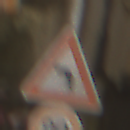
Verkehrszeichen: KurveLinks
Zusatzzeichen unten: Geschwindigkeit80
Umgebung: Outdoor, Urban
Tageszeit: Night
Wetter: PartlyCloudy
Licht: Artificial
Jahreszeit: NotSpecified
Kontrast: HighContrast